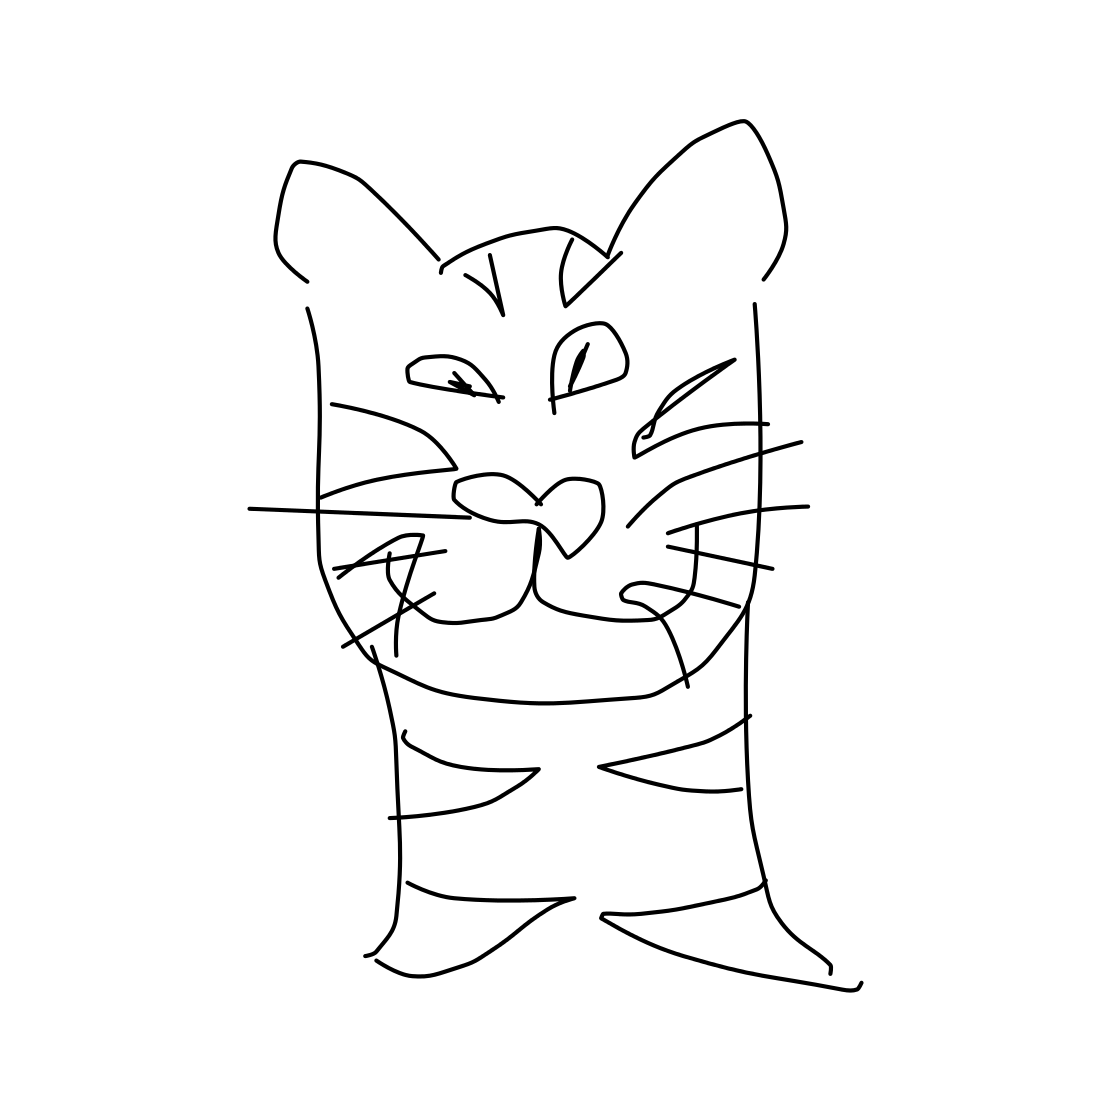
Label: tiger